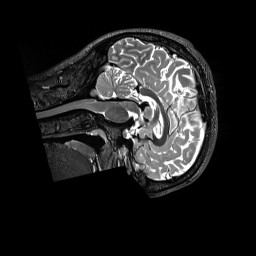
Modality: T2w
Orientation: sagittal
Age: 24
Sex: male
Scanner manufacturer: siemens
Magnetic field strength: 3 T
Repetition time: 3.2 s
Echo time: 0.728 s